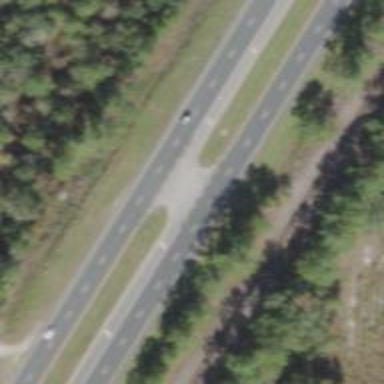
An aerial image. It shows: Asphalt trunk link road.